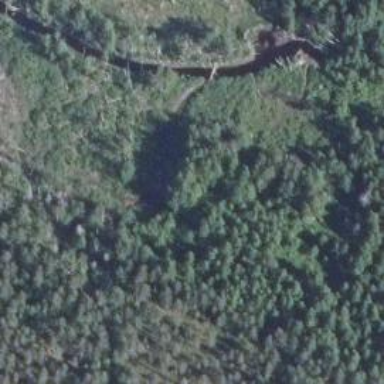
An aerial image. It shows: Woodland with needle-leaved trees.